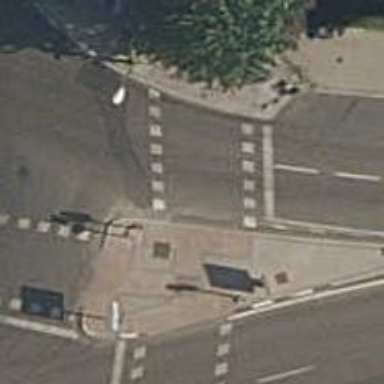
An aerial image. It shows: Road crossing with traffic signals.